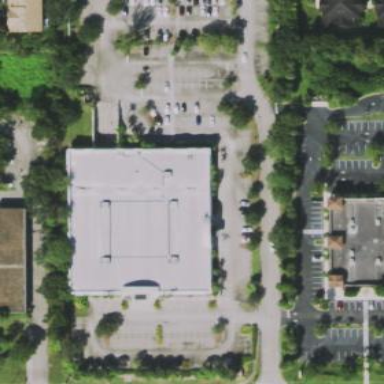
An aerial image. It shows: Department store building.